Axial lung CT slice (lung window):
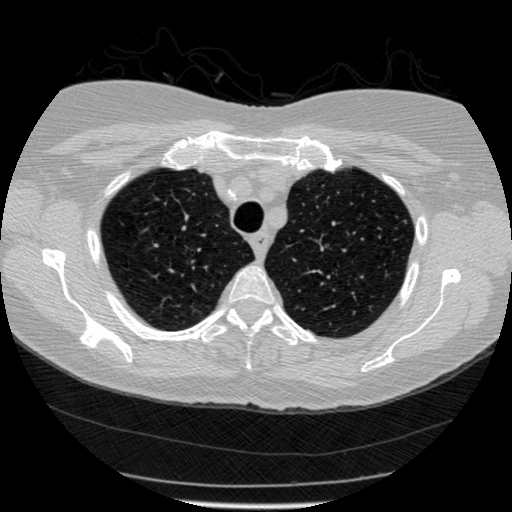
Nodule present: no